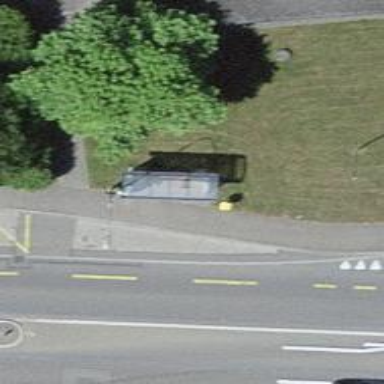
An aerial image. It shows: Post box is visible.